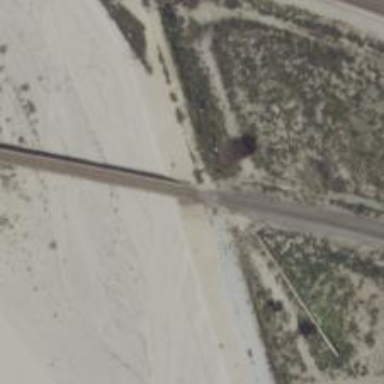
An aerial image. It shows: Bridge over railway line.